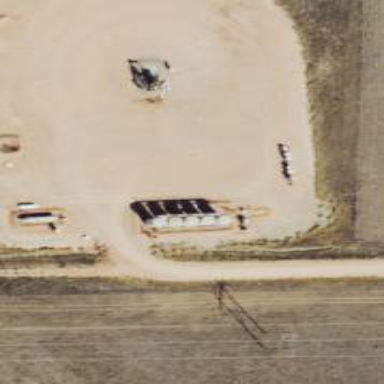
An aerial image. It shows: Storage tank with man-made structure.